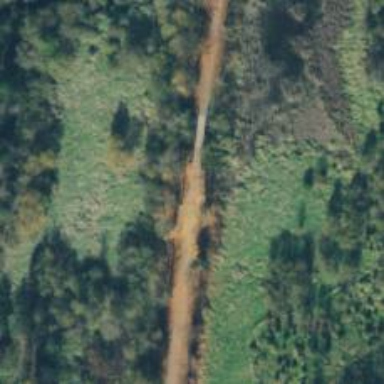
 and the abandoned railway has been converted into rail-trail."